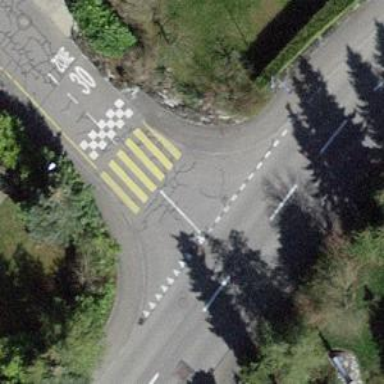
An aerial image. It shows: Footway with asphalt surface and crossing.